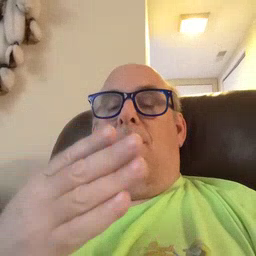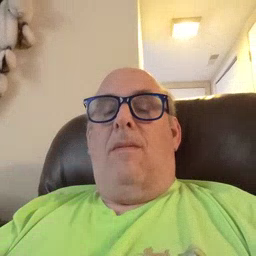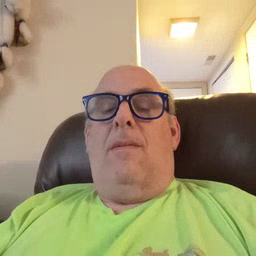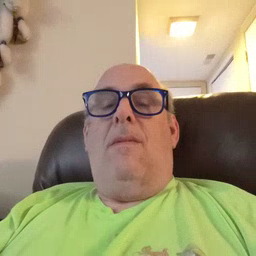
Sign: book